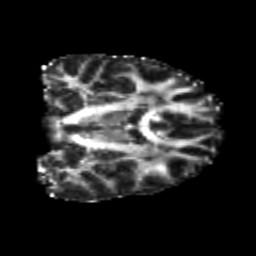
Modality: FA
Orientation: coronal
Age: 22
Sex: female
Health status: healthy
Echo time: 0.074 s